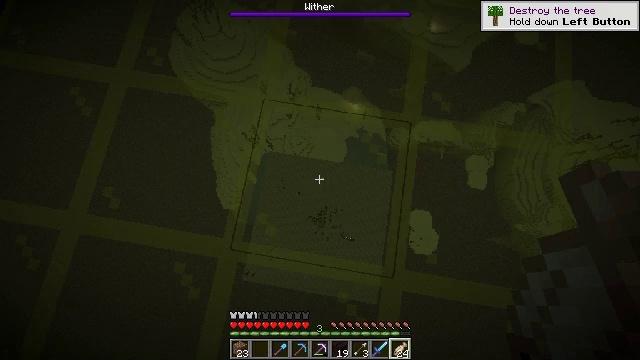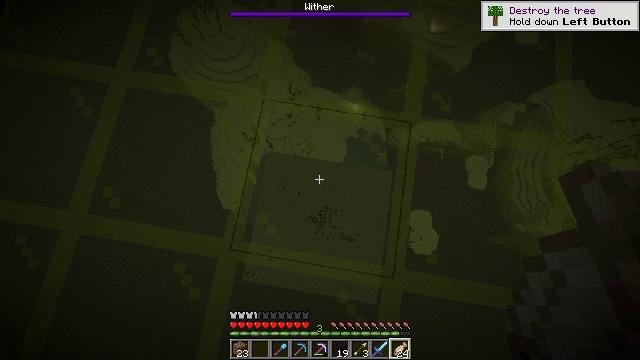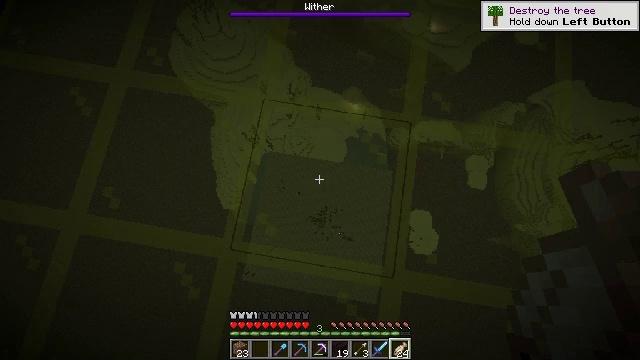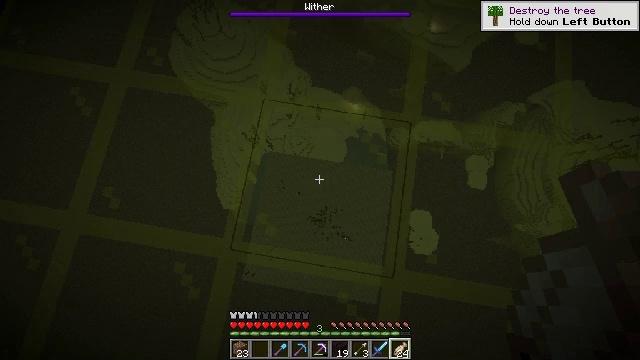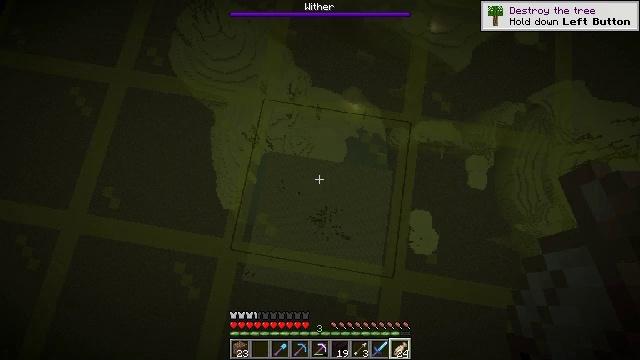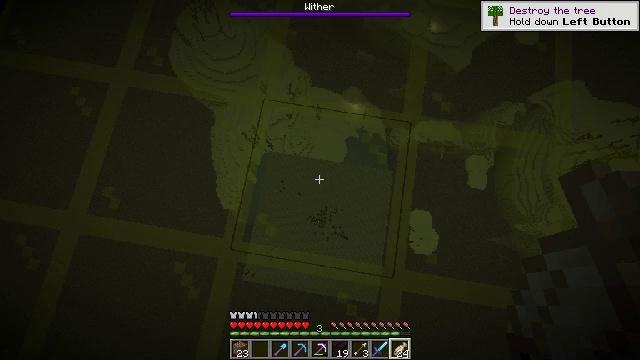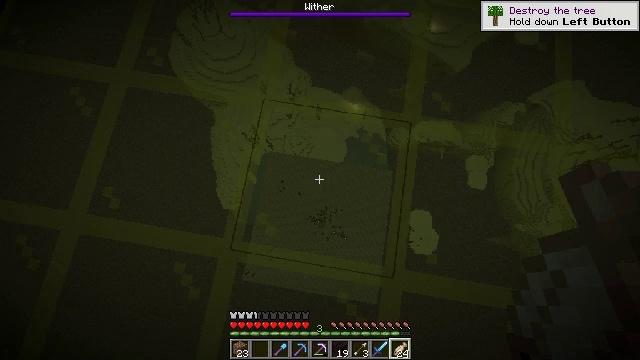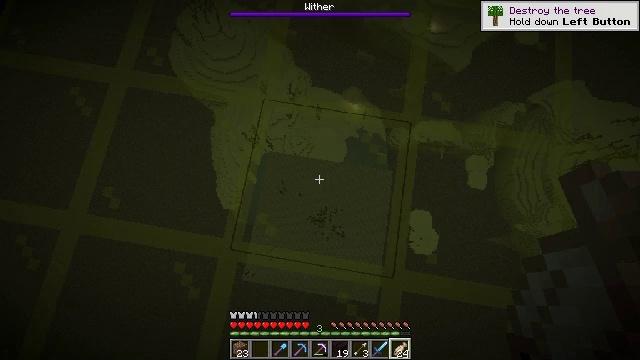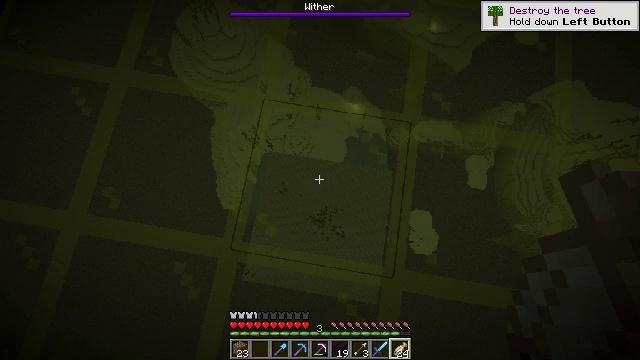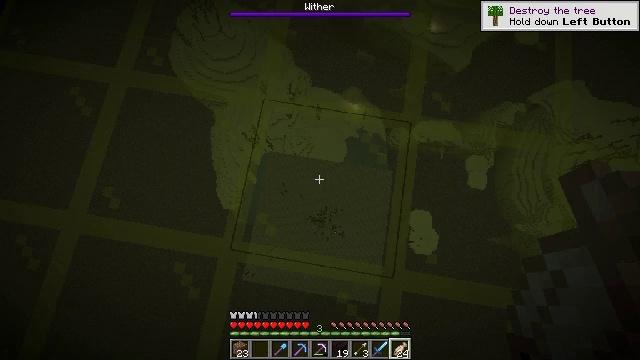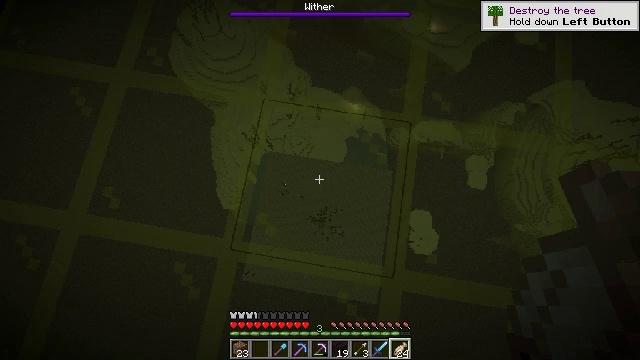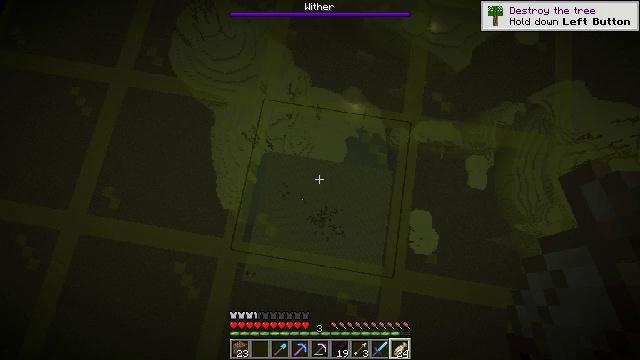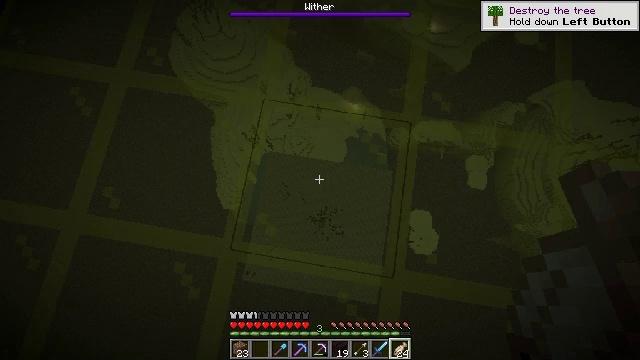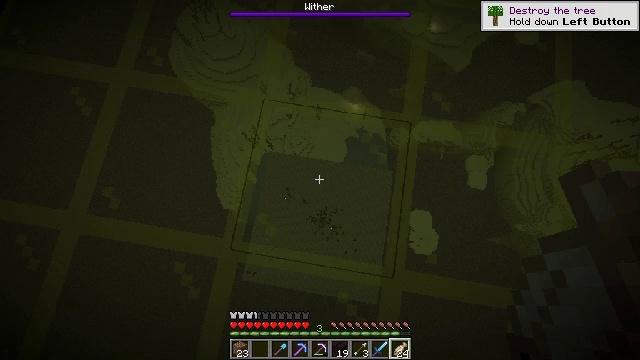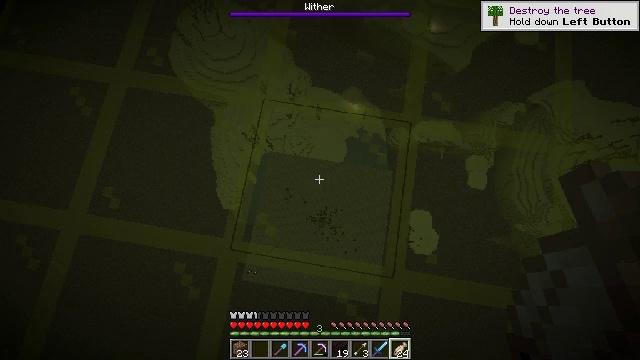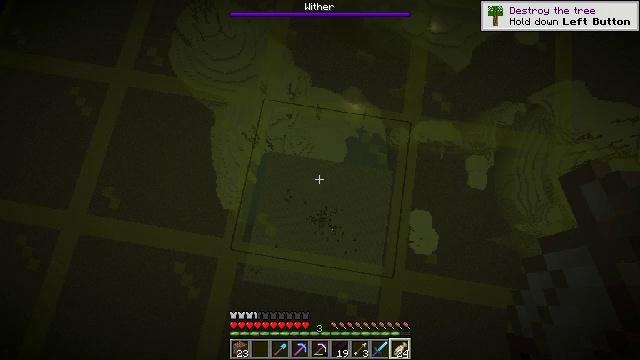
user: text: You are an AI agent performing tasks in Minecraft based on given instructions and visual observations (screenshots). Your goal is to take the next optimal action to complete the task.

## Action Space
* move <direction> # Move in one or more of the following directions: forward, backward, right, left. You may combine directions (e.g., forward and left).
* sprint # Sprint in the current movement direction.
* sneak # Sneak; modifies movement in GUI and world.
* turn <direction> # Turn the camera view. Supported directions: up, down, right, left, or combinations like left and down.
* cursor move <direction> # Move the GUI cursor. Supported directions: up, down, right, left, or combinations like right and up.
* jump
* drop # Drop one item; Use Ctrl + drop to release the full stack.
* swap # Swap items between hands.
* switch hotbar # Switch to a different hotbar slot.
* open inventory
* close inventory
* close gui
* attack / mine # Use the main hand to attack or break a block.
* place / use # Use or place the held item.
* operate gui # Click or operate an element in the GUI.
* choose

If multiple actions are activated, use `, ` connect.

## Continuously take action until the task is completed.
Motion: motion action
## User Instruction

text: Attack the yellow stained glass to gather it.
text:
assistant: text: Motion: no_op
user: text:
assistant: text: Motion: no_op
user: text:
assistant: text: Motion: no_op
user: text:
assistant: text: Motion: no_op
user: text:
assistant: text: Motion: no_op
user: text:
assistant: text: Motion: no_op
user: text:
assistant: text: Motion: no_op
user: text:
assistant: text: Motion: no_op
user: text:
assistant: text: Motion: no_op
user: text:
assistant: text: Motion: no_op
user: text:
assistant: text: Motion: no_op
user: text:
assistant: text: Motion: no_op
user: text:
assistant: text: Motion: no_op
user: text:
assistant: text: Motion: no_op
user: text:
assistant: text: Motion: no_op
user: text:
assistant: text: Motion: no_op
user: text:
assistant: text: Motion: no_op
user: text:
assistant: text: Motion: no_op
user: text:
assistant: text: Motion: no_op
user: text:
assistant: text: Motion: no_op
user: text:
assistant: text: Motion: no_op
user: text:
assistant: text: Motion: no_op
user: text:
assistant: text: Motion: attack / mine
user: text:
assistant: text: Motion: attack / mine
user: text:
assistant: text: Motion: attack / mine
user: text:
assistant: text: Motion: attack / mine
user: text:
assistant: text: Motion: attack / mine
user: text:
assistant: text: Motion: attack / mine
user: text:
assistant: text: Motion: attack / mine
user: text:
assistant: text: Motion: attack / mine